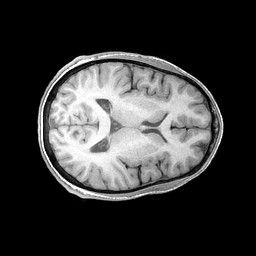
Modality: T1w
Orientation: axial
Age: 27
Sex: male
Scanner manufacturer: ge
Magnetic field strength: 3 T
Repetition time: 0.0073 s
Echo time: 0.003 s